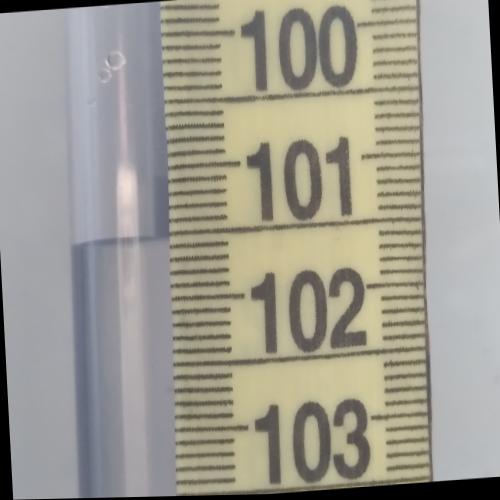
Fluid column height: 101.5 cm